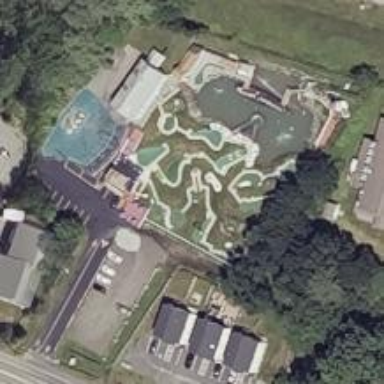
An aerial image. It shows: Miniature golf course.